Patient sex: F
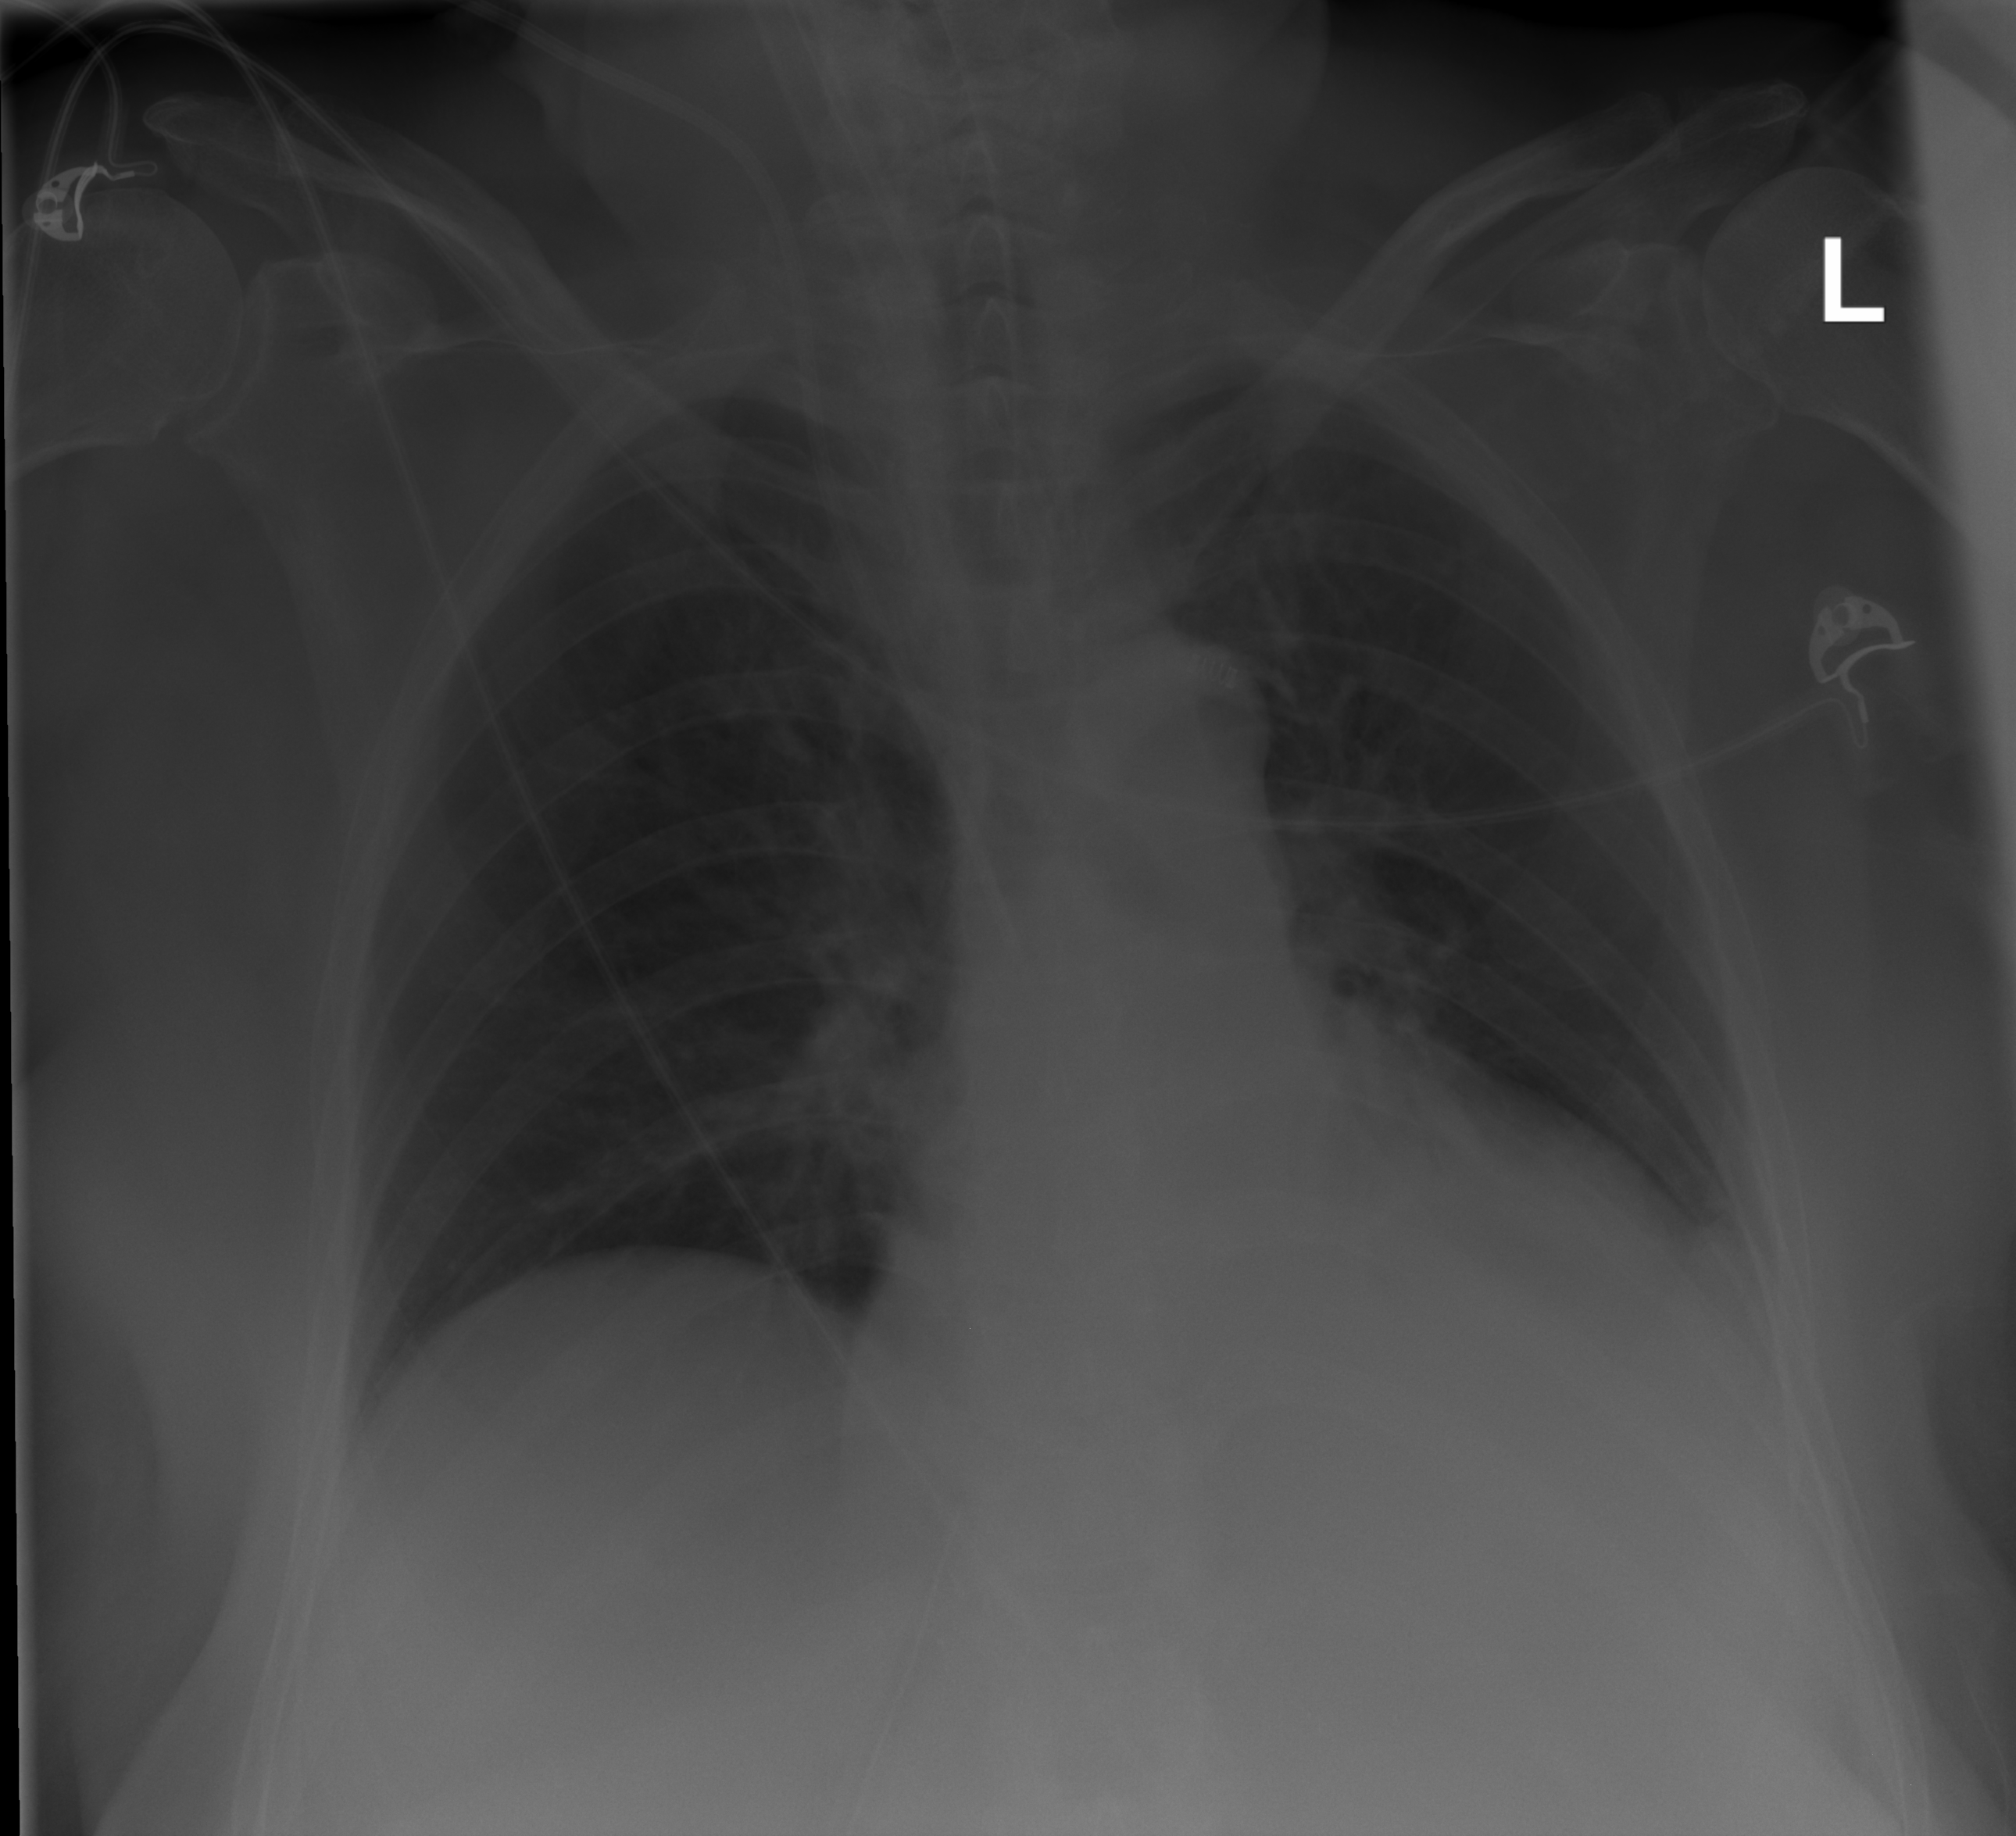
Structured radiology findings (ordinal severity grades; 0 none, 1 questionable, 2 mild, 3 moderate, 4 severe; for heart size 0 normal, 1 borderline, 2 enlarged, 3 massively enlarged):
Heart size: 2
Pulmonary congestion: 0
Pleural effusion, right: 0
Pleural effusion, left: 2
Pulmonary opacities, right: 0
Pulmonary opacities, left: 0
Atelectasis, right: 2
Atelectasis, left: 2